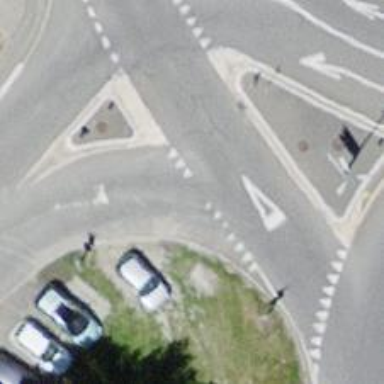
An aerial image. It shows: Road with "give way" sign.